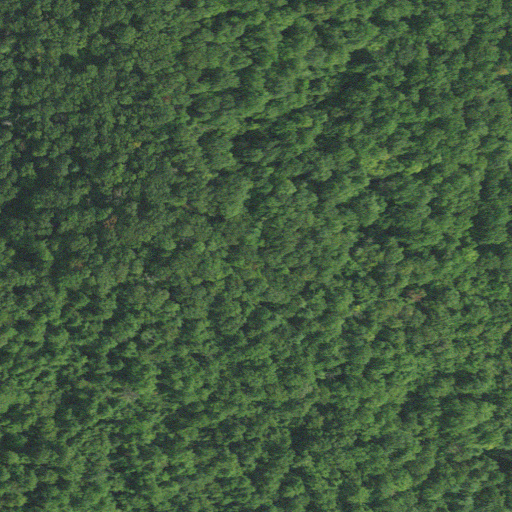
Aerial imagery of mountain in Virginia named Carpenter Mountain containing deciduous forest and mixed forest